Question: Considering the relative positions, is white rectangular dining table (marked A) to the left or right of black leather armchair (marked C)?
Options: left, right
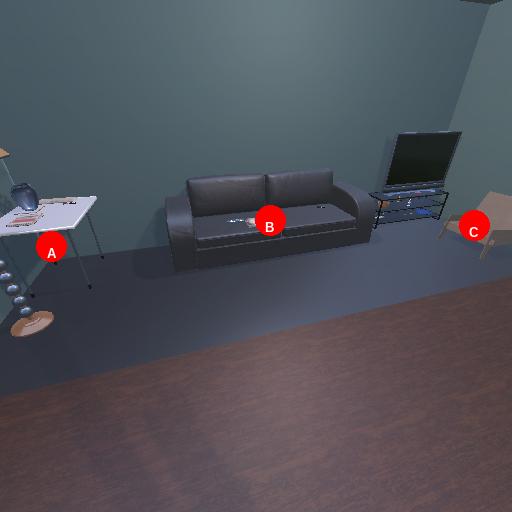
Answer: left